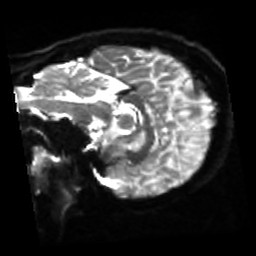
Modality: sbref
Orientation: sagittal
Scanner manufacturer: siemens
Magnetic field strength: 3 T
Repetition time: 4 s
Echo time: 0.0594 s